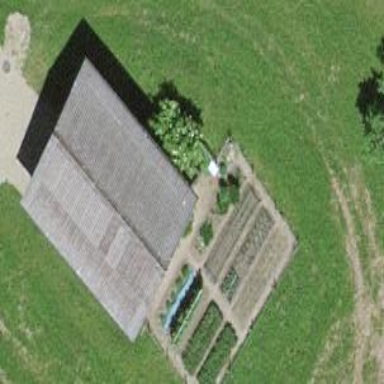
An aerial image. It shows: Rural barn.